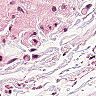
Metastatic tissue present: no